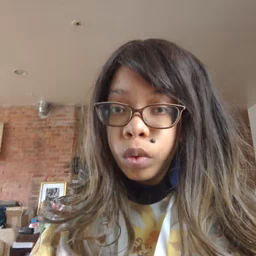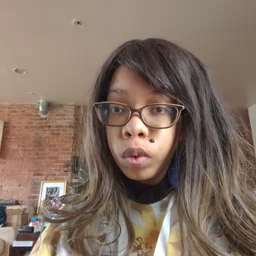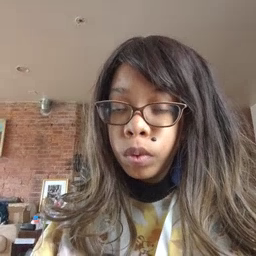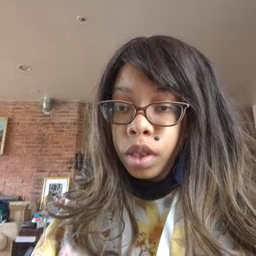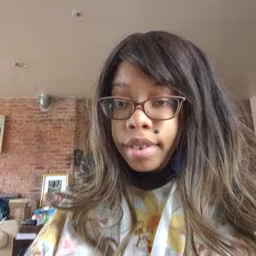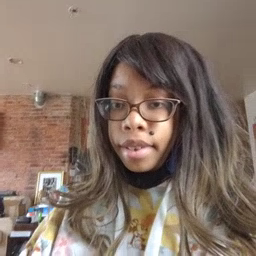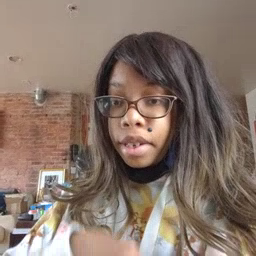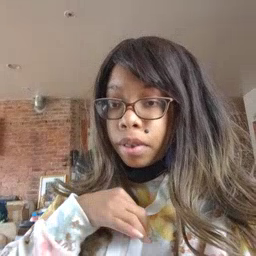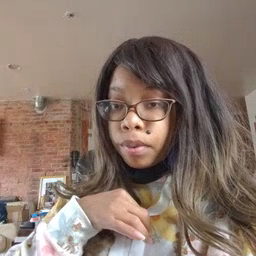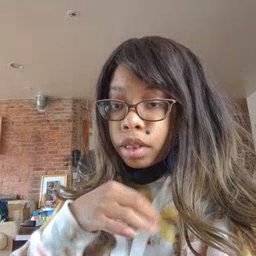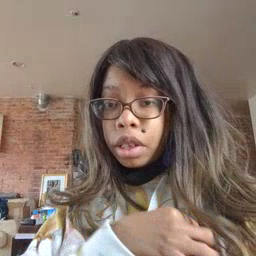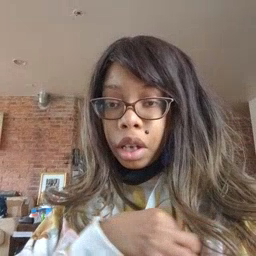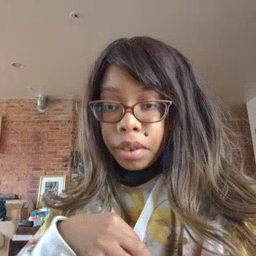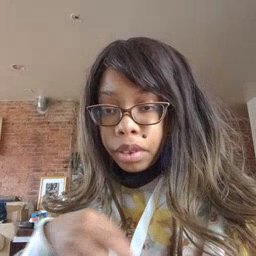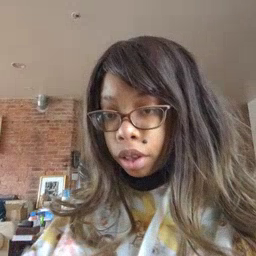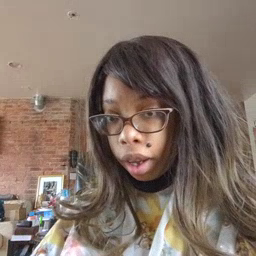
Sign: zipper